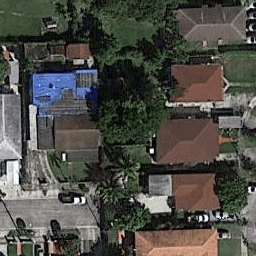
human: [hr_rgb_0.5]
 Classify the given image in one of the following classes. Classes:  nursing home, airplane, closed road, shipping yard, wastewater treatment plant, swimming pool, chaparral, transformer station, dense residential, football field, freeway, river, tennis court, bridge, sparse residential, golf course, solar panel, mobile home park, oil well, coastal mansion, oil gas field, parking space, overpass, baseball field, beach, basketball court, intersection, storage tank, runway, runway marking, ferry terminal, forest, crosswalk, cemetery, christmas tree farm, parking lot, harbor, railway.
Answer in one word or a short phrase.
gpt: dense residential